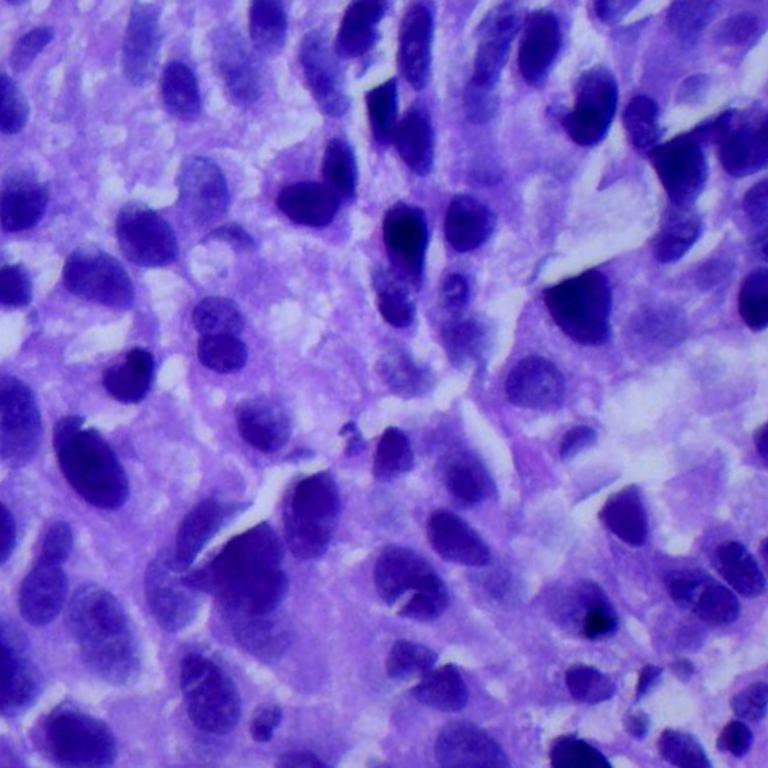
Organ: lung
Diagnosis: squamous carcinomas